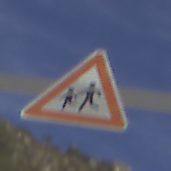
Verkehrszeichen: KinderRechts
Umgebung: Outdoor, RoadRail
Tageszeit: MorningAfternoon
Wetter: PartlyCloudy
Licht: Natural
Jahreszeit: NotSpecified
Kontrast: HighContrast